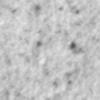
Label: no_change